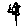
Label: flower